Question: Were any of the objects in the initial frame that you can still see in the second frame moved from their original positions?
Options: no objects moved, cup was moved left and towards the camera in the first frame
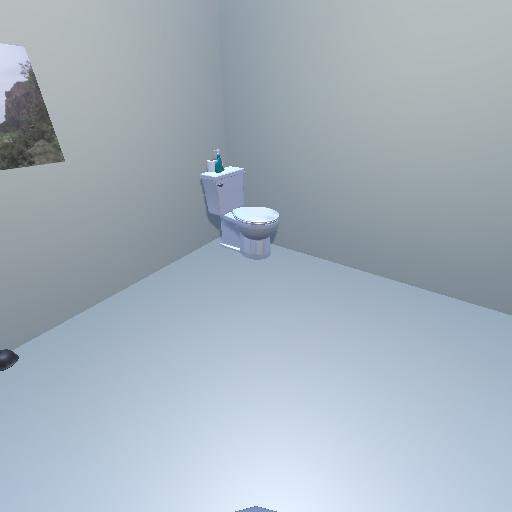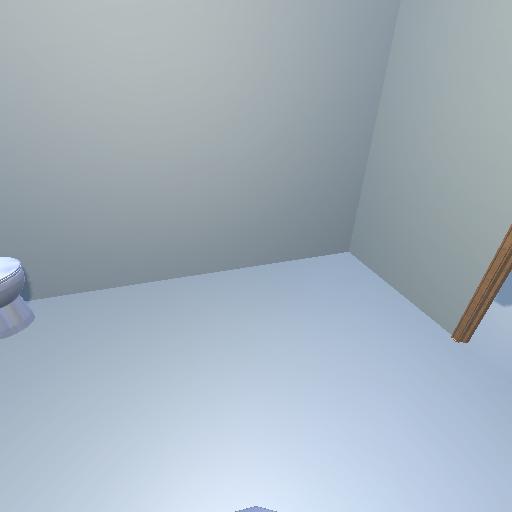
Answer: no objects moved